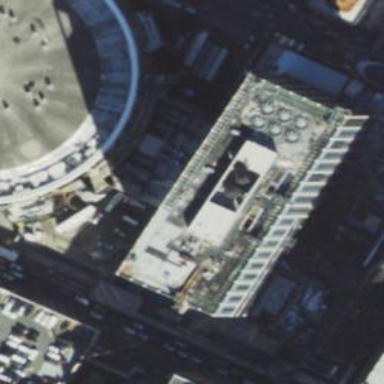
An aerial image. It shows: Building with flat concrete roof.